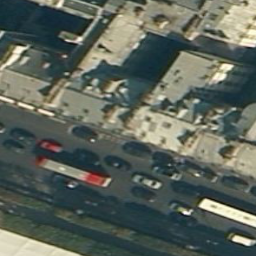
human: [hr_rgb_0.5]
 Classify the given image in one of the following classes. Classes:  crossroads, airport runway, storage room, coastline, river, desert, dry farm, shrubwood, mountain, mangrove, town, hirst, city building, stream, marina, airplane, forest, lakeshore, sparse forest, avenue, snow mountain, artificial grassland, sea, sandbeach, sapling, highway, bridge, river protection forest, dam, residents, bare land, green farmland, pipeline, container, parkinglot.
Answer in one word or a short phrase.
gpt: city building